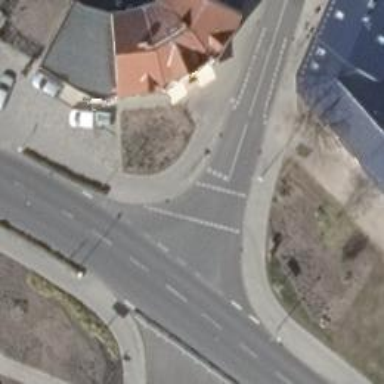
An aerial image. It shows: Unmarked road crossing.